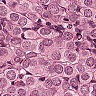
Metastatic tissue present: yes